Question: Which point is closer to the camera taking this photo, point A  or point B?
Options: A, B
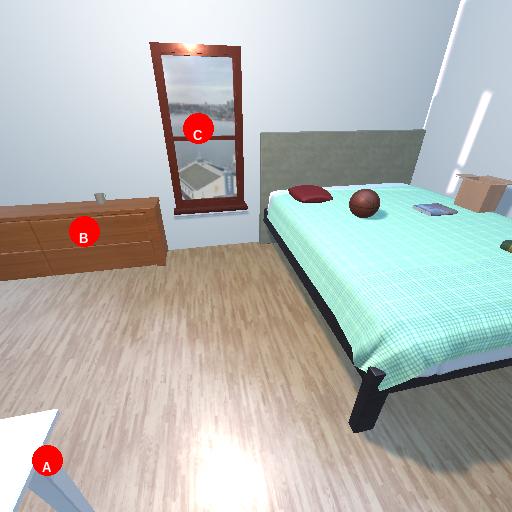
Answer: A